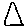
Label: triangle